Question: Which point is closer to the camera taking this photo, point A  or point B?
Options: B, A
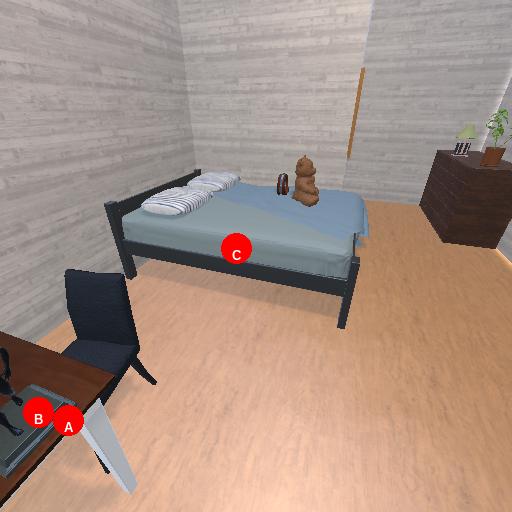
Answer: B